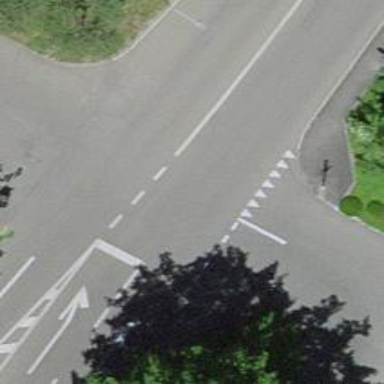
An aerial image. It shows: Asphalt parking aisle road for service vehicles.